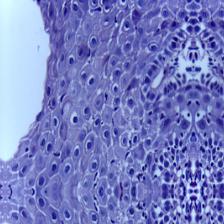
Diagnosis: OSCC